Interaction volume radius: 10 \u00c5
Interaction volume height: 10 \u00c5
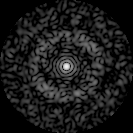
Disorder parameter: 0.8243